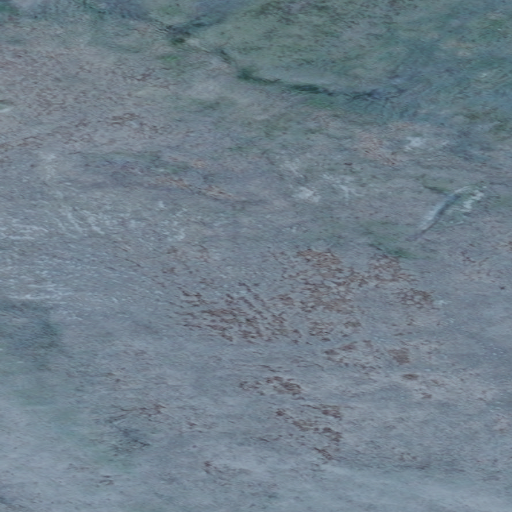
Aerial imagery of mountain in Alaska named North Hill containing only unknown